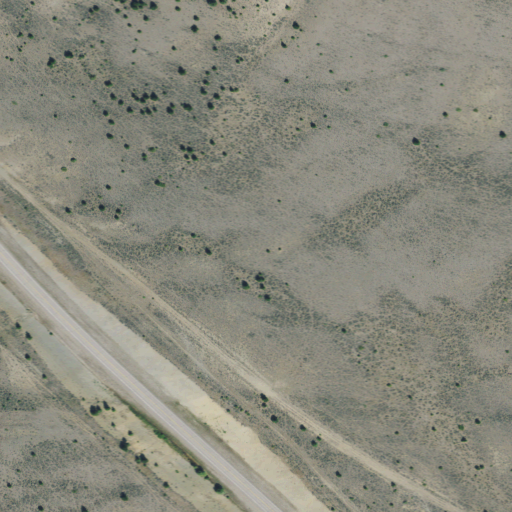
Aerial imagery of mountain in Montana named Butler Hill containing shrub, grassland, medium intensity development, and low intensity development